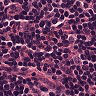
Metastatic tissue present: no